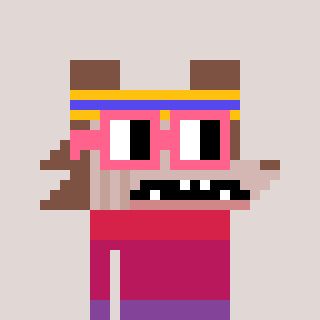
a pixel art character with square pink glasses, a werewolf-shaped head and a bluegrey-colored body on a warm background